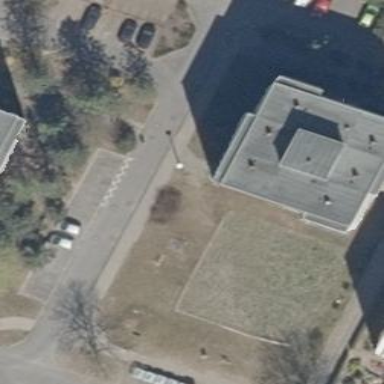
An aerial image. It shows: Detached building with flat roof.